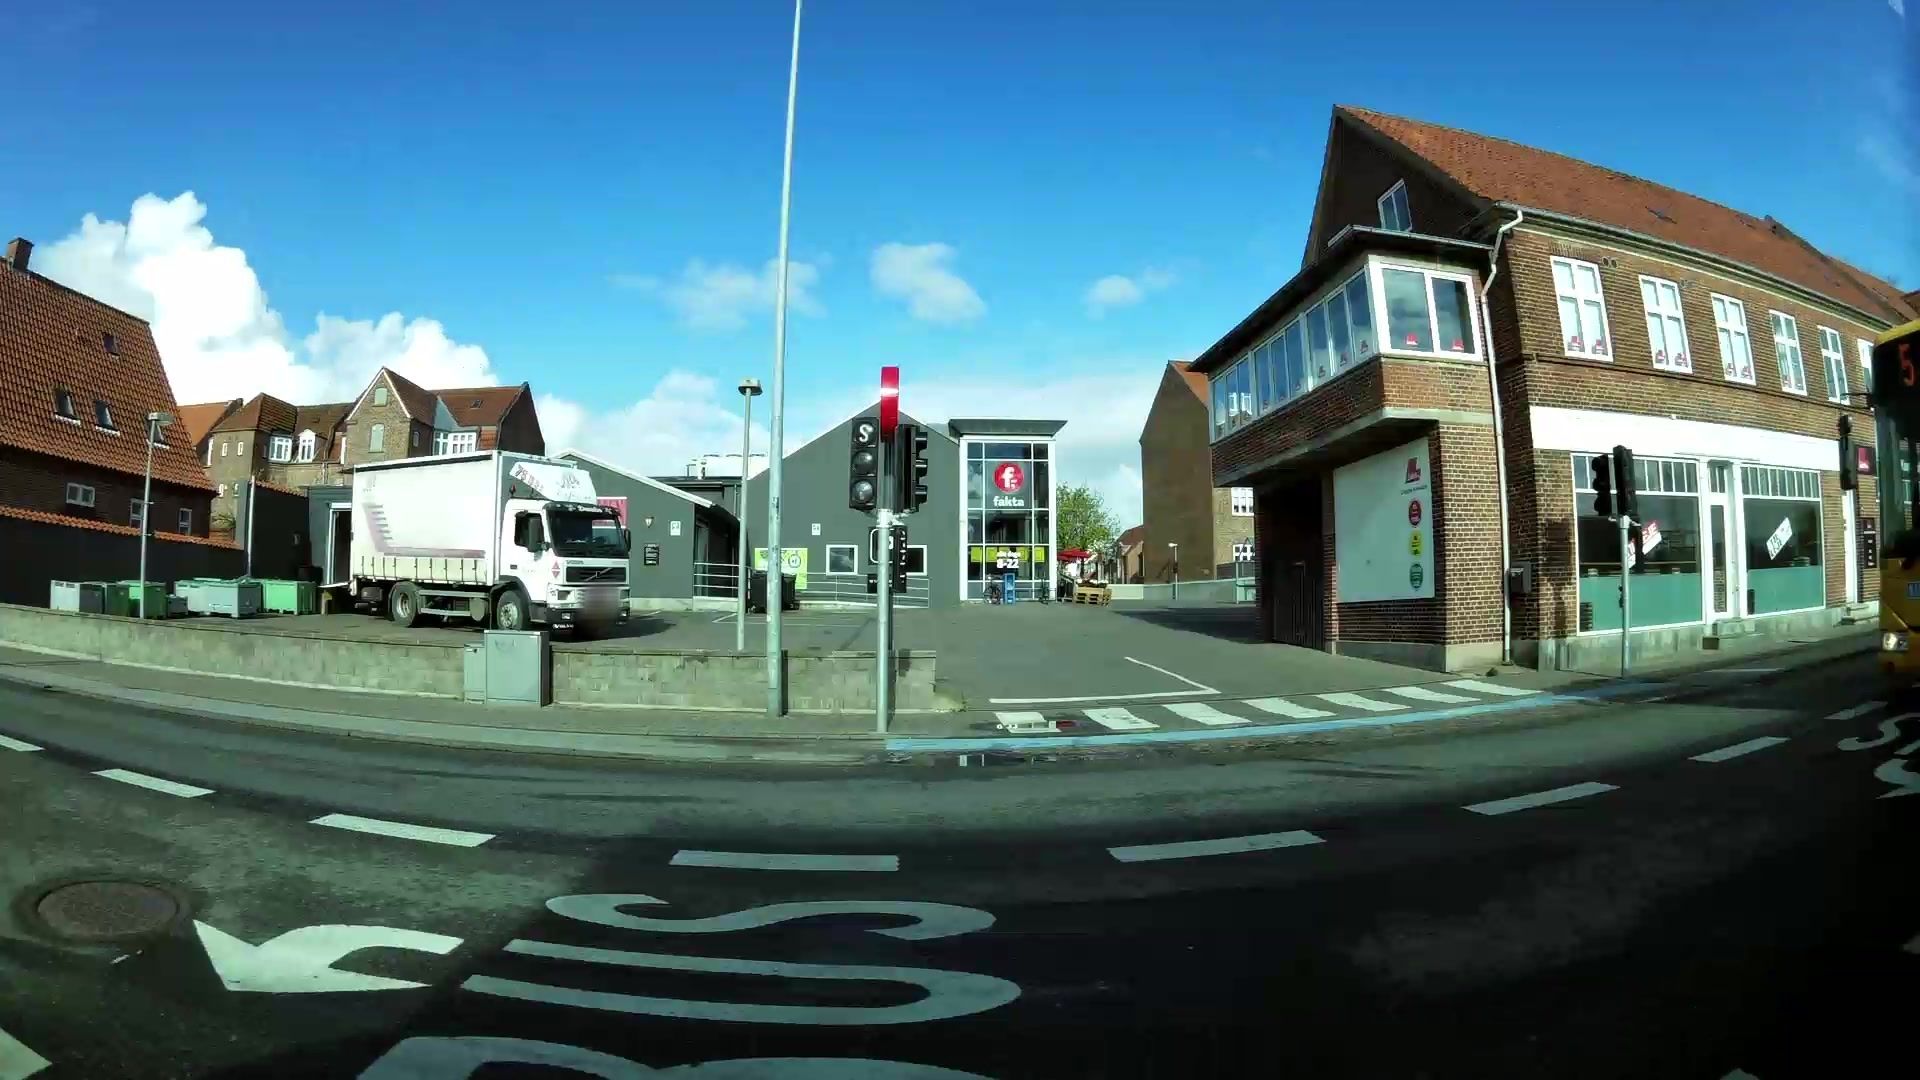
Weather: clear
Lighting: day
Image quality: good
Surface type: driving surface
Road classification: secondary_link, service
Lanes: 1
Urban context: dense urban cluster
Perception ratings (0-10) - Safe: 0.95, Lively: 7.02, Beautiful: 4.67, Boring: 4.45, Depressing: 5.69, Wealthy: 6.91